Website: bh-photo
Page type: delivery-shipping
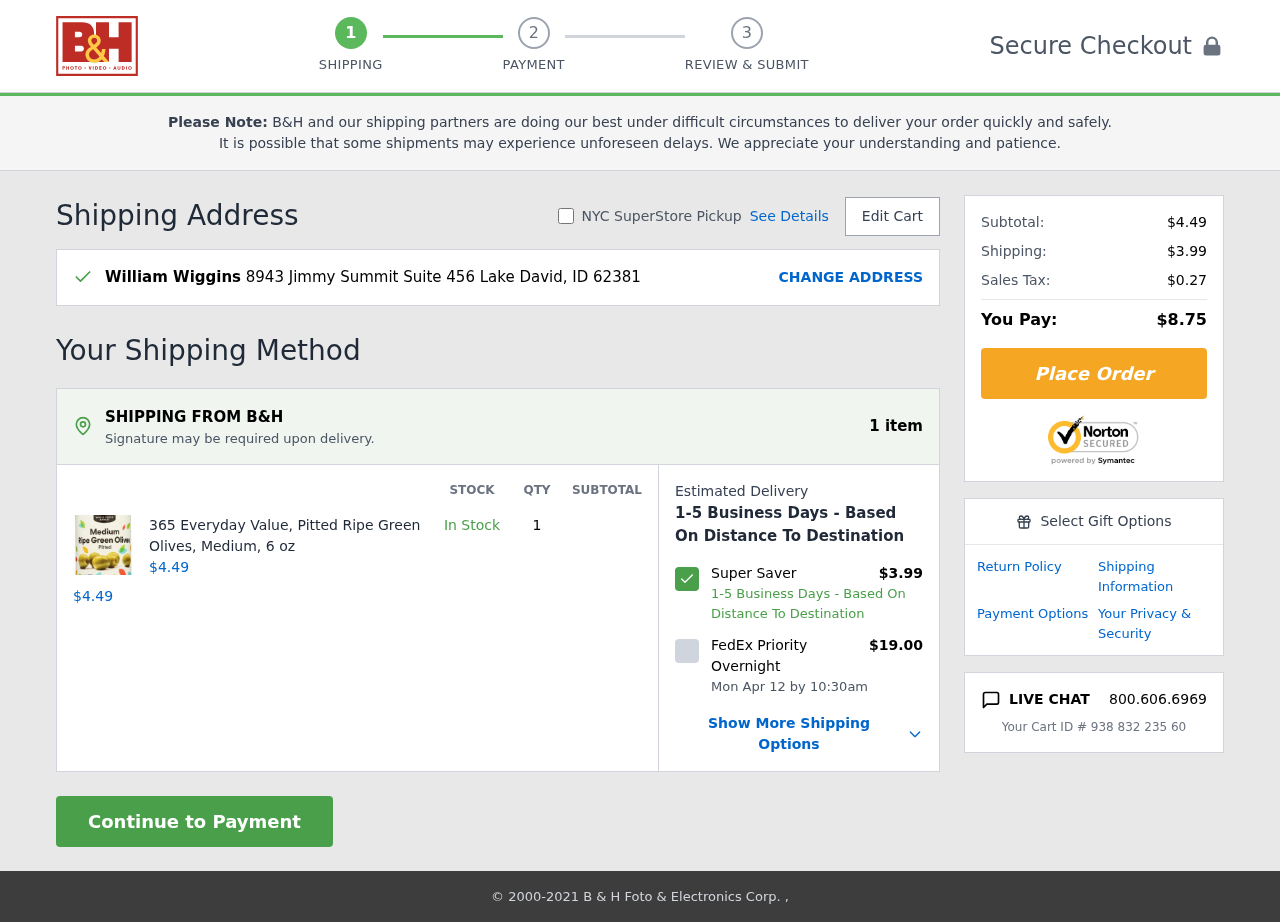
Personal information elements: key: PII_FULLNAME
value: William Wiggins
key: PII_STREET
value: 8943 Jimmy Summit Suite 456
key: PII_CITY_STATE_ZIP
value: Lake David, ID 62381
Product elements: key: PRODUCT1_NAME
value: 365 Everyday Value, Pitted Ripe Green Olives, Medium, 6 oz
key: PRODUCT1_PRICE
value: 4.49
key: PRODUCT1_QUANTITY
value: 1
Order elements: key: ORDER_NUM_ITEMS
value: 1 item
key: ORDER_SUBTOTAL2
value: $4.49
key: ORDER_SHIPPING_COST
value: $3.99
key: ORDER_DELIVERY_DATE
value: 1-5 Business Days - Based On Distance To Destination
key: ORDER_SUBTOTAL
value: $4.49
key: ORDER_SHIPPING_COST2
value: $3.99
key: ORDER_TAX
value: $0.27
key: ORDER_TOTAL
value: $8.75
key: ORDER_CART_ID
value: Your Cart ID # 938 832 235 60